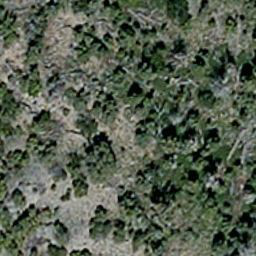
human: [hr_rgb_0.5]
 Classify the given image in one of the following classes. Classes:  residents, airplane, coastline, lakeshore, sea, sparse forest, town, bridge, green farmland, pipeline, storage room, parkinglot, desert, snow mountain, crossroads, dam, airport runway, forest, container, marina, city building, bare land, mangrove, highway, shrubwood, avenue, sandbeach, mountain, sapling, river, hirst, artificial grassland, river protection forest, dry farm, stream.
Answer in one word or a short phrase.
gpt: sparse forest